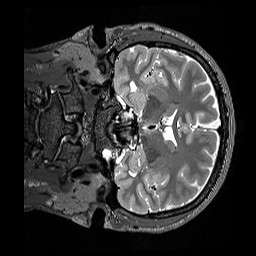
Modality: T2w
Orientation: coronal
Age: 44
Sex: male
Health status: healthy
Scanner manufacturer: siemens
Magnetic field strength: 3 T
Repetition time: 3.2 s
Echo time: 0.568 s